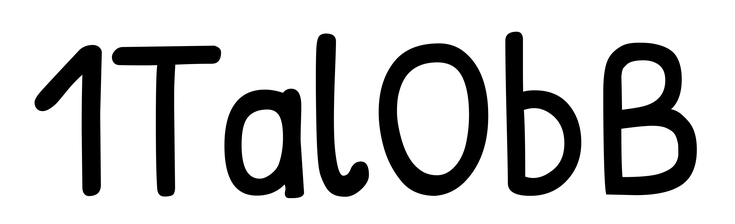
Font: PatrickHand-Regular